Question: I am trying to run my projects in Eclipse, whenever I used to run any program a window appear and it shows that project is launching and building.
This never happened before. In fact, it was working very okay an hour before but now, even for old created project it showing this and not moving ahead.
Is this a general thing happened in eclipse as I haven't seen this before.
I want to get out of this to move ahead and to run the project.

The progress Bar is also not moving ahead if it's building the project.
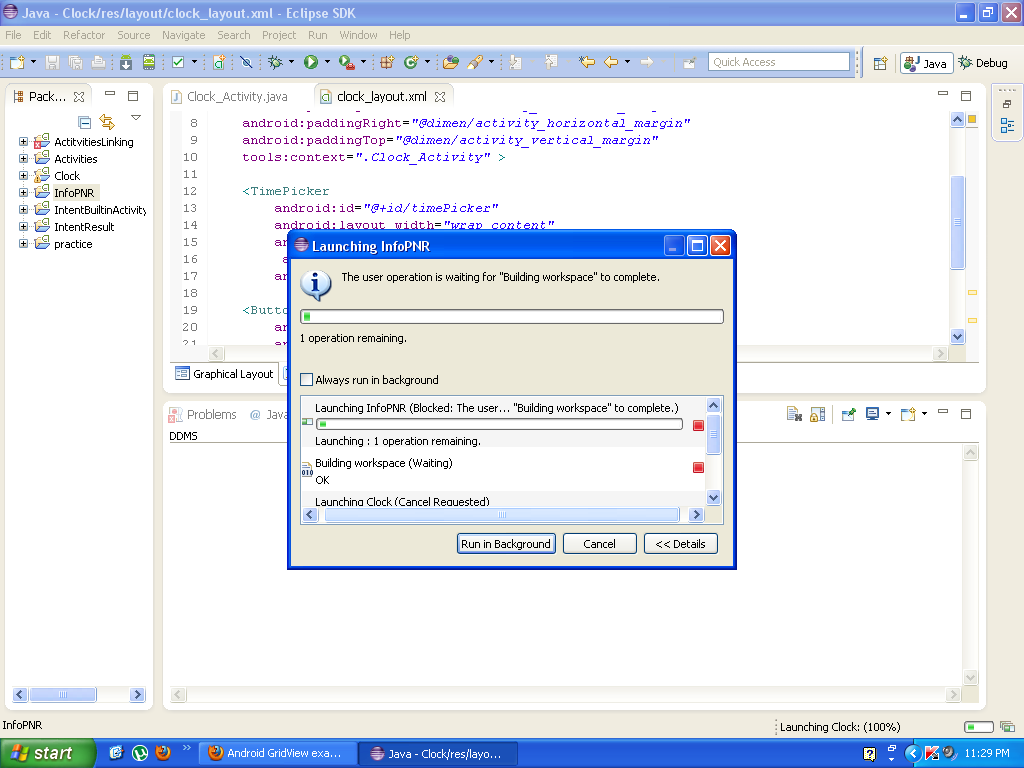
Answer: I found the solution.
I don't know what was the error and why it was displaying the Launcher window and stuck there. But, I forcefully stopped eclipse using Task Manager and then restarted it.
When restarted it took few minutes (more than usual time) and I was done with it. now it's working okay.
Re-installation of Eclipse also worked but i tried this before re-installing or upgrading.